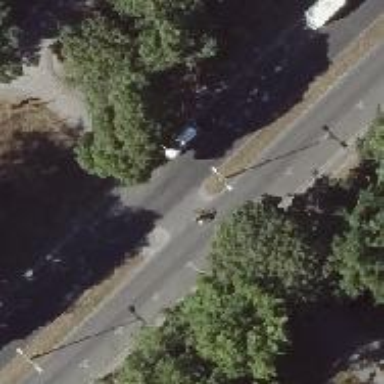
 there is cycle track and parallel parking lane."